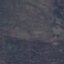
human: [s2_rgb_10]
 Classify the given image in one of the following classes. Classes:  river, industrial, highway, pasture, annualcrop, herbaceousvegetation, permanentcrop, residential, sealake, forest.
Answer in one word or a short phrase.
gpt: HerbaceousVegetation